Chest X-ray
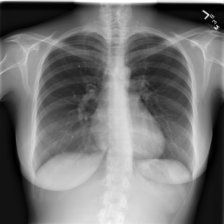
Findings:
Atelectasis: negative
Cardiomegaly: negative
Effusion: negative
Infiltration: negative
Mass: negative
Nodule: negative
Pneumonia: negative
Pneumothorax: negative
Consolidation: negative
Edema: negative
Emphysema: negative
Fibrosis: negative
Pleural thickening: negative
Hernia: negative